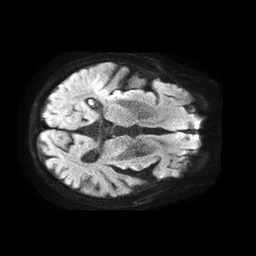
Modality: TRACE
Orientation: axial
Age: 87
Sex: female
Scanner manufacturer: philips
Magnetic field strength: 1.5 T
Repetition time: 4.6 s
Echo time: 0.08631 s